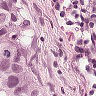
Metastatic tissue present: yes